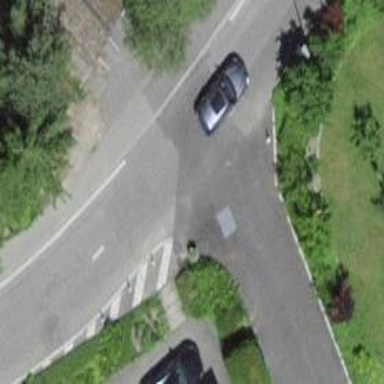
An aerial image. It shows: Residential road with asphalt surface and sidewalk on the left side.